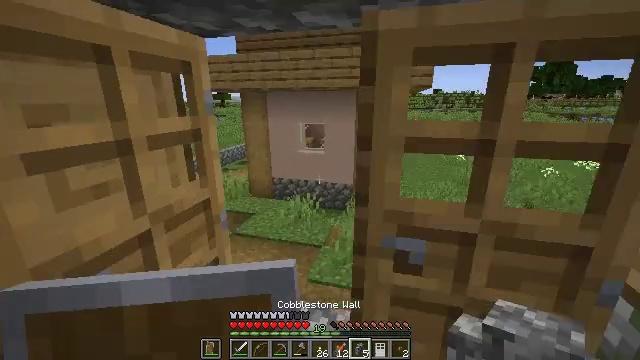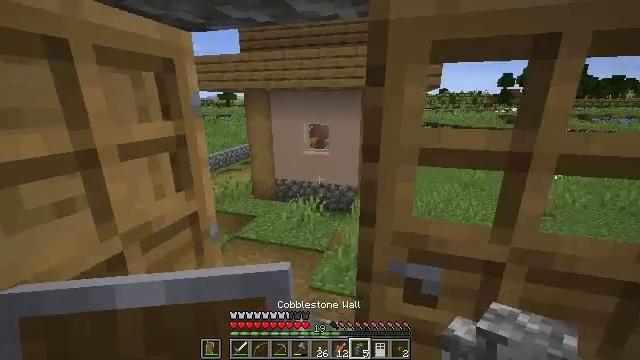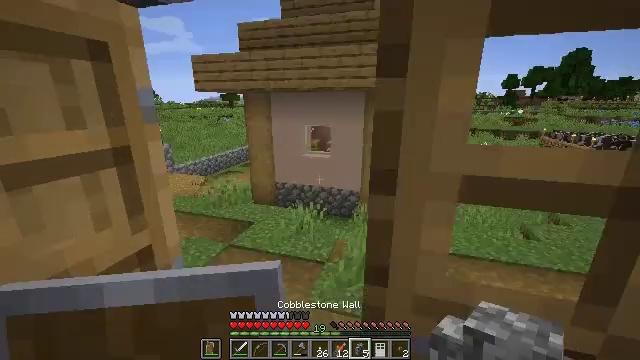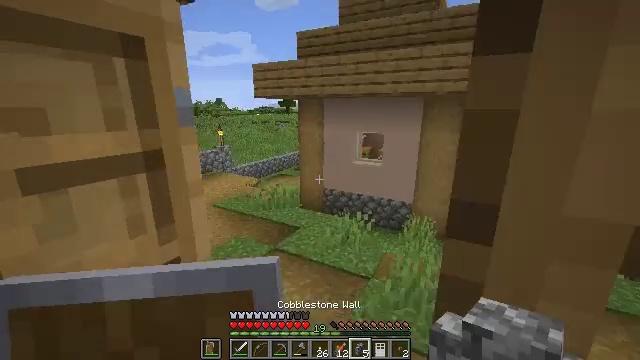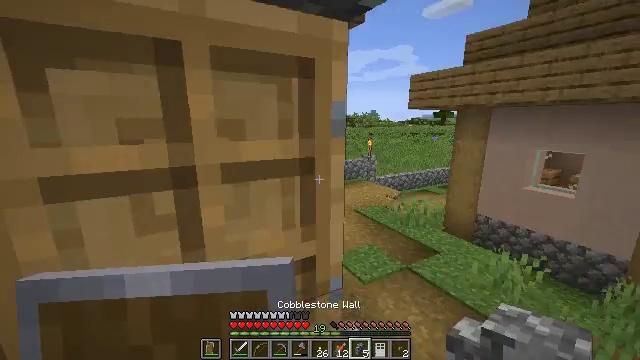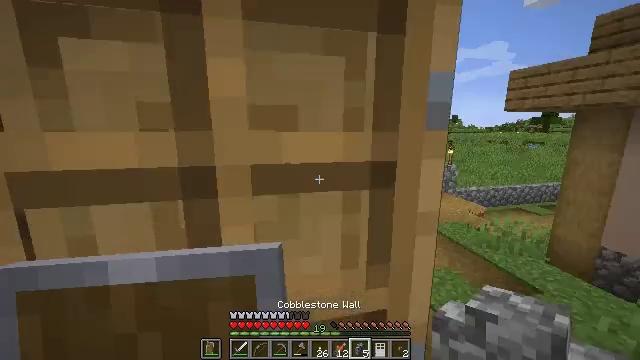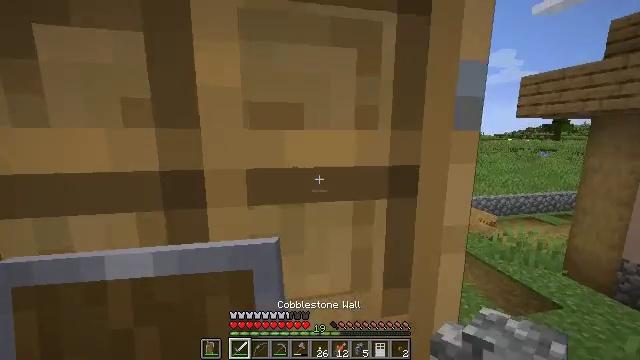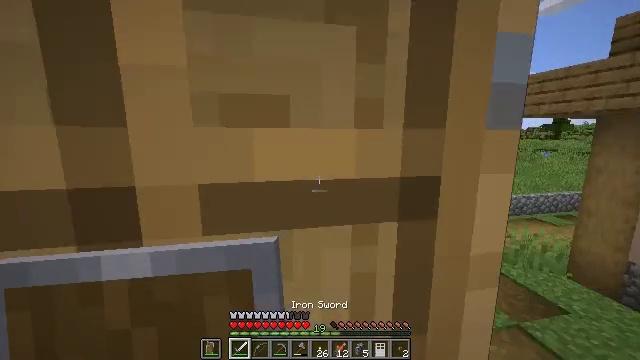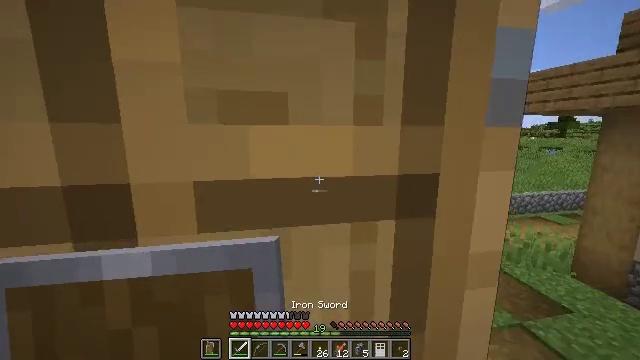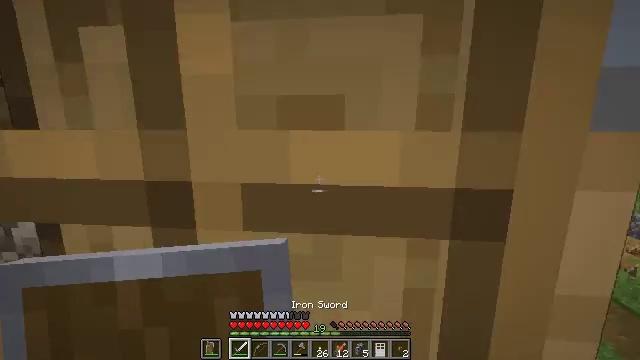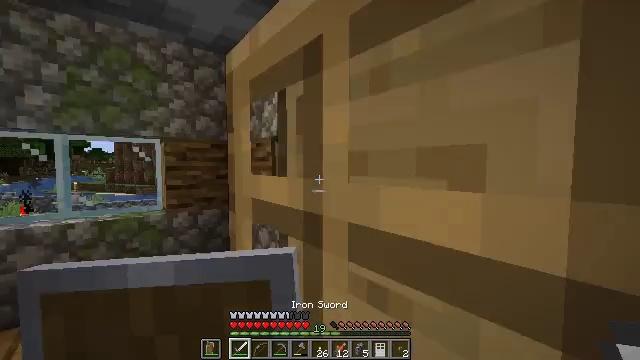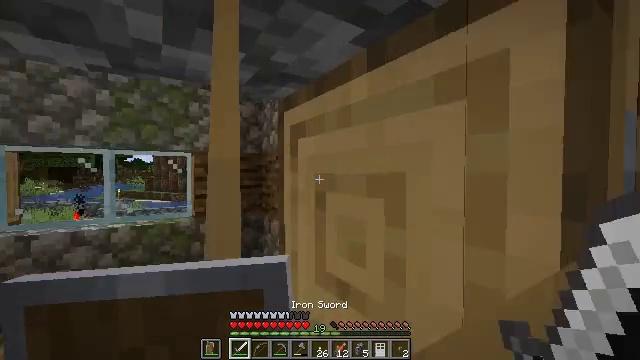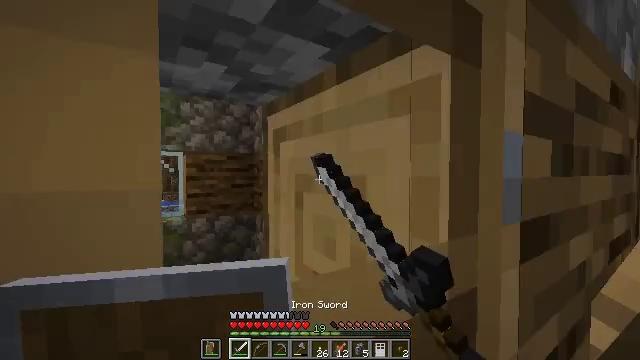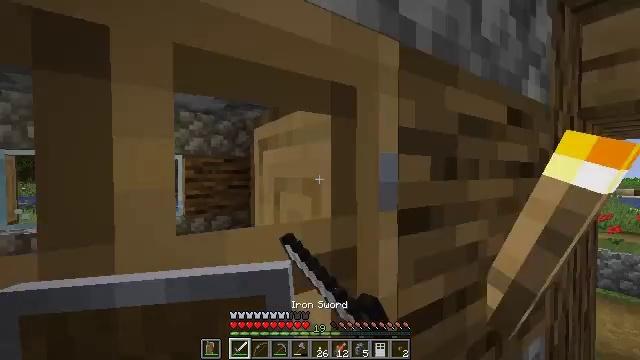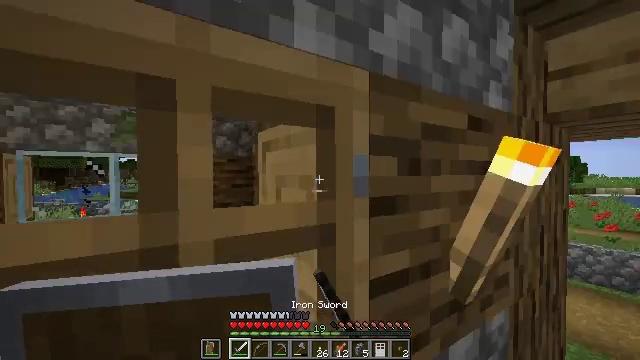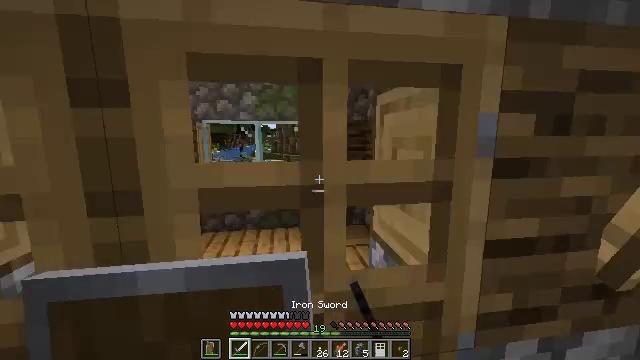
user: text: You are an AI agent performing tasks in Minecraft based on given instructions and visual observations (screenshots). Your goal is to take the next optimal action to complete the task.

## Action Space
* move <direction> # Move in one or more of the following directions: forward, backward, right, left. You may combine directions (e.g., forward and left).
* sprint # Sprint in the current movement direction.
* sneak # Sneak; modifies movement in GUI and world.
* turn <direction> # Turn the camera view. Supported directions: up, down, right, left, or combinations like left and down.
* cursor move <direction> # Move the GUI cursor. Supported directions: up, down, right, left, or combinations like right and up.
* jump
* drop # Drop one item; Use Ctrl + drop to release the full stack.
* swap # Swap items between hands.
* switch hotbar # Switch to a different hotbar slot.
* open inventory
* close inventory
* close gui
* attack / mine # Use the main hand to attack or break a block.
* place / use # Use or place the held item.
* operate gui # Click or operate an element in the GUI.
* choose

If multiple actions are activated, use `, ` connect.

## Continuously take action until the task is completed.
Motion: motion action
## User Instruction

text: Gather wheat by left-clicking on it.
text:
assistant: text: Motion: move forward, turn left
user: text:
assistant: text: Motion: move forward
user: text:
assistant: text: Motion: move forward, turn left and up
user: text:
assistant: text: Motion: move forward, turn left and up
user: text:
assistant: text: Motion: move forward, turn left
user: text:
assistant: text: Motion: move forward, turn left and up, switch to hotbar 1
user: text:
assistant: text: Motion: move forward, switch to hotbar 1
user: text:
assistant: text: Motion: move forward
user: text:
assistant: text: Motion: move forward and move right, turn left
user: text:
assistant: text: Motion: move back and move right, turn left and up
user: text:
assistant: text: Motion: move back and move right, turn left and up, use / place
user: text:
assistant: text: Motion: move back and move right, turn right, use / place
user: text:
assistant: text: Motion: move back, use / place
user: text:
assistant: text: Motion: move back
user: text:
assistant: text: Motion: move back and move left, turn left and down
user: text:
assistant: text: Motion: move back and move left, turn left and down
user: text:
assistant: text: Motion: move forward and move left, turn left and up
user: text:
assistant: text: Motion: move forward and move left
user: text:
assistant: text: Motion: move forward
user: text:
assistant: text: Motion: move forward
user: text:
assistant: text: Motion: move forward, sprint, turn left
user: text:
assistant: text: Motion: move forward, sprint, turn left
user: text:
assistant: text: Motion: move forward, sprint, turn left
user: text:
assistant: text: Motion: move forward, sprint
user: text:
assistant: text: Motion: move forward, sprint
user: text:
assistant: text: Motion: move forward, sprint
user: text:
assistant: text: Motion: move forward
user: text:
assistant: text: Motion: move forward, sprint, turn right
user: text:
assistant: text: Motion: move forward, sprint, turn right
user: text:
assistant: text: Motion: move forward, turn right